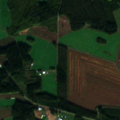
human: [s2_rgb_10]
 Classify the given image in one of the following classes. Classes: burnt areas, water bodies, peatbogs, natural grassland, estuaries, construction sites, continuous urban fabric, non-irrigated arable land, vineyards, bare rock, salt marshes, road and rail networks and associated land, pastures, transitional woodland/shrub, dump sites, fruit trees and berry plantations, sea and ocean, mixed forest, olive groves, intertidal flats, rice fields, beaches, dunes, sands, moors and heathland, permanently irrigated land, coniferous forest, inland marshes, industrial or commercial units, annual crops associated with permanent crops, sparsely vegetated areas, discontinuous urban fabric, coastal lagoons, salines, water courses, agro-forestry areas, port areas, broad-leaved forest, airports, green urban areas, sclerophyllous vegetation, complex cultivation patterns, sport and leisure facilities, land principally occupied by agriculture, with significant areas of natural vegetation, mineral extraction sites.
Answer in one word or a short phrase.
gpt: non-irrigated arable land, land principally occupied by agriculture, with significant areas of natural vegetation, coniferous forest, mixed forest